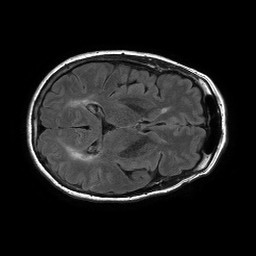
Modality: FLAIR
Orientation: axial
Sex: female
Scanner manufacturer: philips
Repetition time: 11 s
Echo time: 0.125 s